Field crop: maize
Growth stage: 2
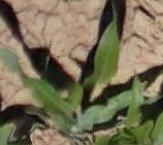
Species: maize